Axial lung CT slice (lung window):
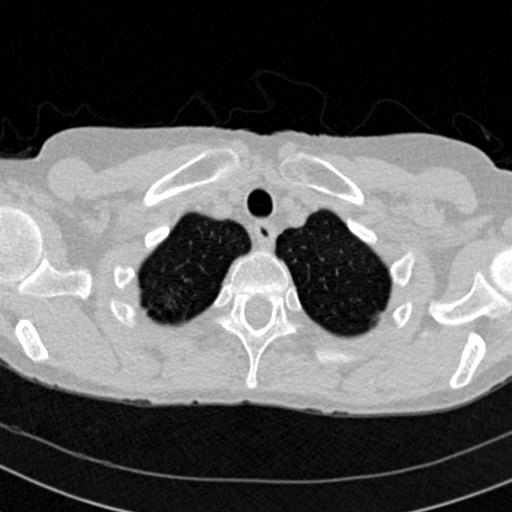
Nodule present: no